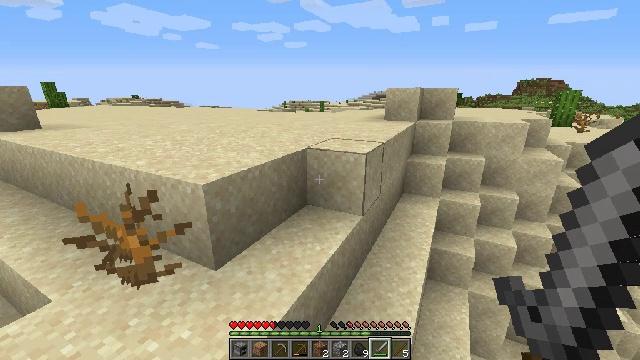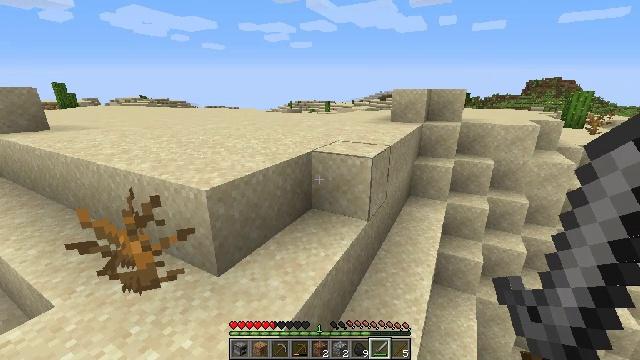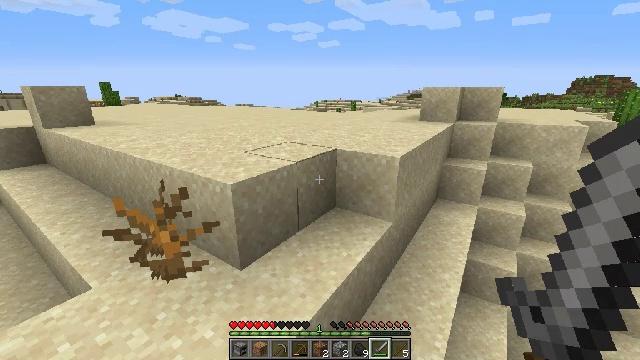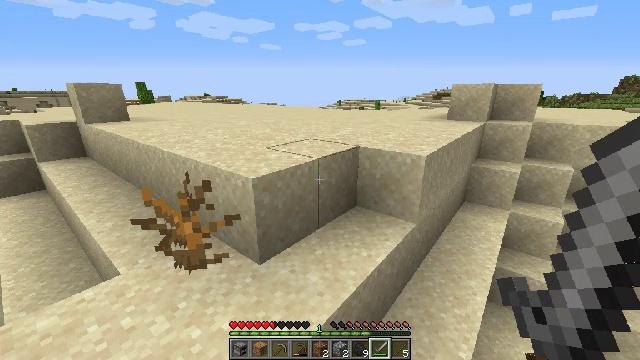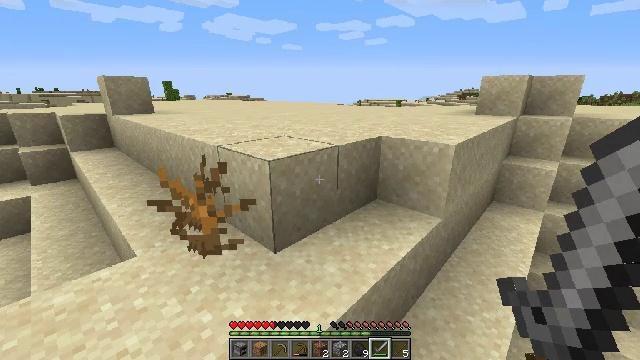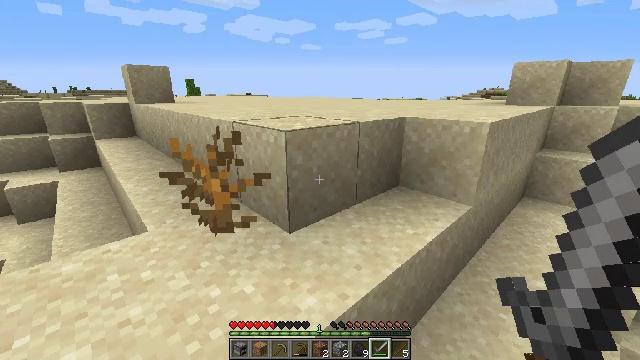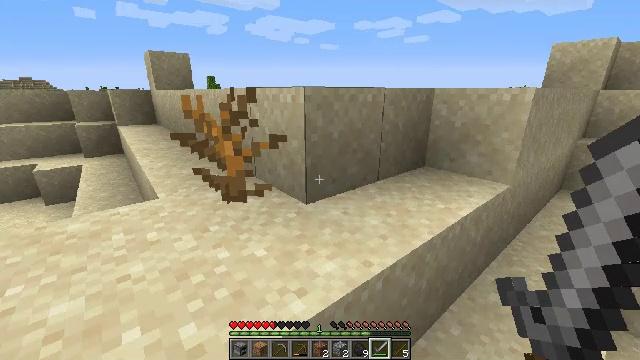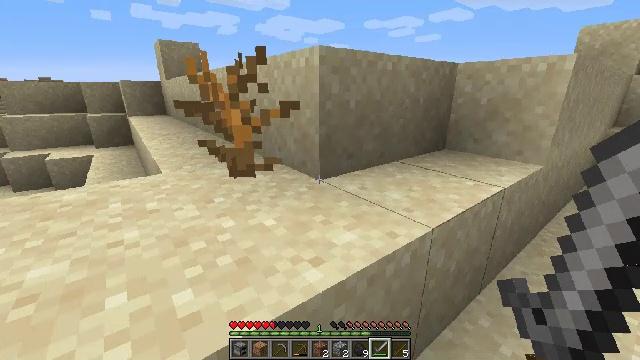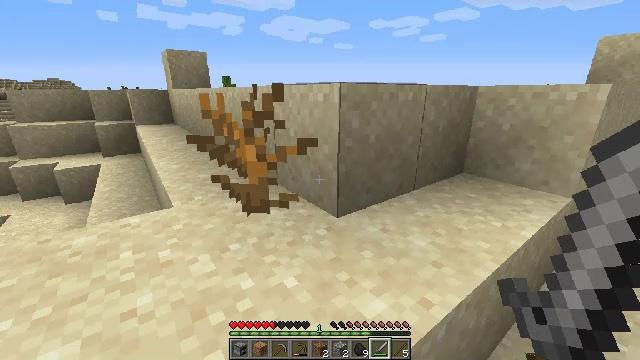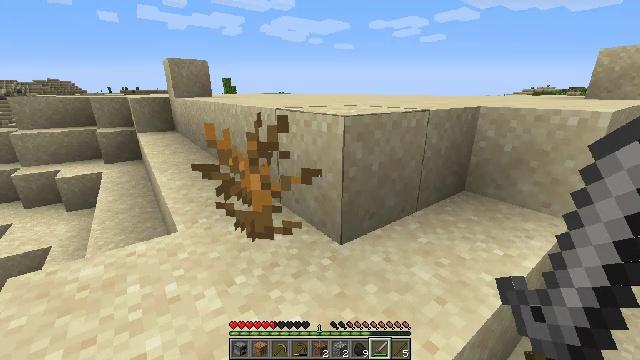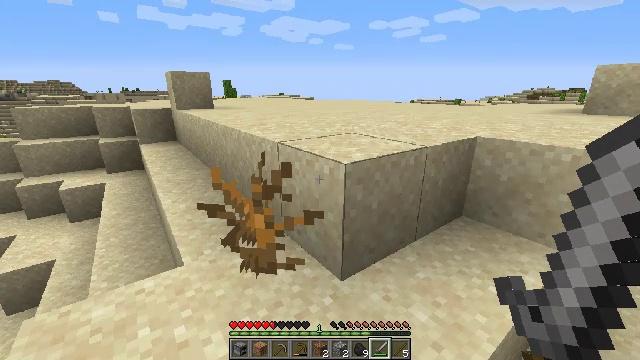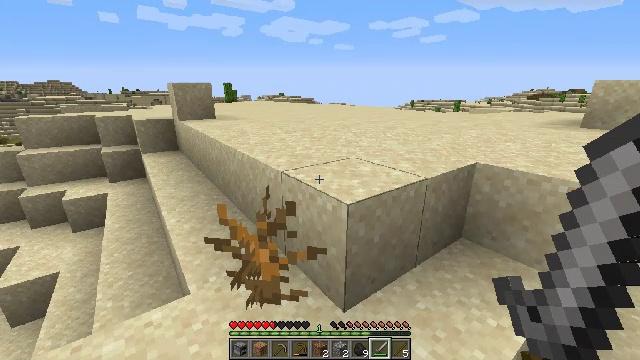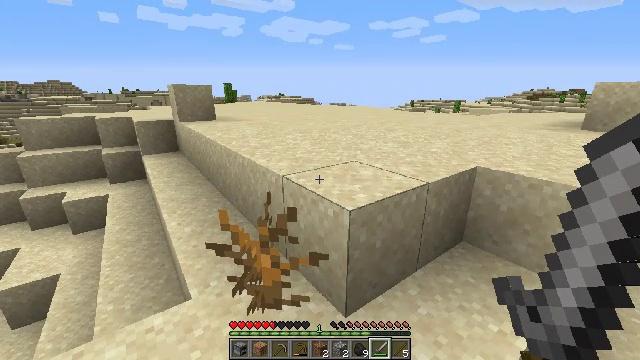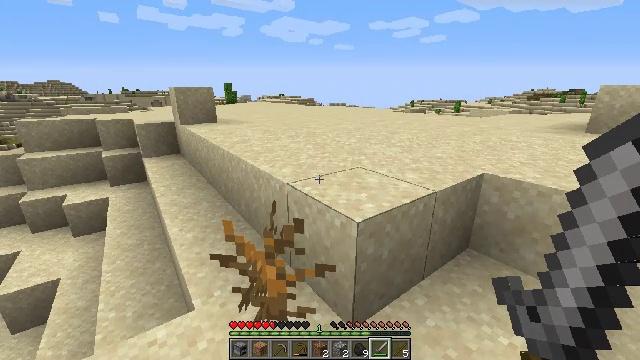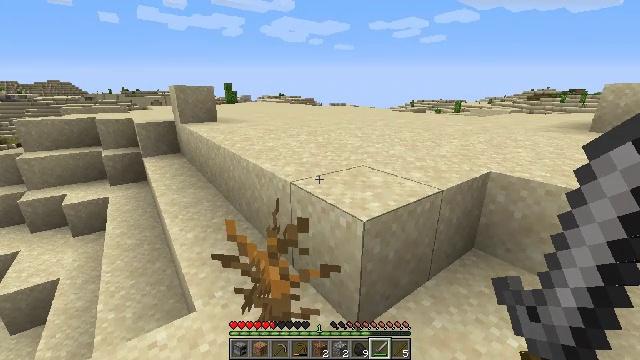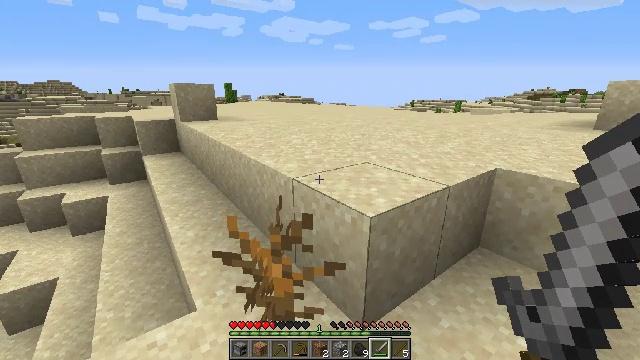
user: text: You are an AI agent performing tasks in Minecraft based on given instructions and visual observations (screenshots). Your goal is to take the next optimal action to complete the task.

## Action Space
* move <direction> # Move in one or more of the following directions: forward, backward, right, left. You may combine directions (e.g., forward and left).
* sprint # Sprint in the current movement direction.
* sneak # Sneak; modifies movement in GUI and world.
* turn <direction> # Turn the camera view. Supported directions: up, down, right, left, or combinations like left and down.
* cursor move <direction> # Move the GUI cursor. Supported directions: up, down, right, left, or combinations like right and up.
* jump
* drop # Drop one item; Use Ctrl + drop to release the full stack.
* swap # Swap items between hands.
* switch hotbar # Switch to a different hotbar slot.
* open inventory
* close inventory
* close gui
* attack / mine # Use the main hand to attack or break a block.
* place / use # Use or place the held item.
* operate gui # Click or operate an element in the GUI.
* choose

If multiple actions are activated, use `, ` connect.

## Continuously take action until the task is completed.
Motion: motion action
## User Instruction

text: Mine cactus from the desert.
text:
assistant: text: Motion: move forward, turn left, jump
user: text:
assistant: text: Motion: move forward and move left, turn left, jump
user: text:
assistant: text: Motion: move forward and move left, turn left, jump
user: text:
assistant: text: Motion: move forward and move left, turn left, jump
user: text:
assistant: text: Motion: move forward and move left, turn left, jump
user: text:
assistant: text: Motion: move forward and move left, turn left, jump
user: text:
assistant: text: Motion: move forward and move left, turn left, jump
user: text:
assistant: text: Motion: move forward and move left, jump
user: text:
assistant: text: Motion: move forward and move left, jump
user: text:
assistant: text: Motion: move forward and move left, jump
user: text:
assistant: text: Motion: move forward and move left, jump
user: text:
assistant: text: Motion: move forward and move left, jump
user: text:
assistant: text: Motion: move forward and move left, jump
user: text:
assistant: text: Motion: move forward and move left, jump
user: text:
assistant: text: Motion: move forward and move left, jump
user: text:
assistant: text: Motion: move forward, turn right, jump
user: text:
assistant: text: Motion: move forward and move left, turn right, jump
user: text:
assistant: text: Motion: move forward and move left, turn right, jump
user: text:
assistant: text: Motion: move forward and move left, turn right, jump
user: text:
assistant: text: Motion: move forward and move left, jump
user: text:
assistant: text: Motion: move forward and move left, jump
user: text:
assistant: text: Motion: move forward and move left, jump
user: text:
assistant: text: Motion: move forward and move left, jump
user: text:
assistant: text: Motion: move forward, jump
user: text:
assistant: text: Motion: move forward, jump
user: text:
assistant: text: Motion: move forward, jump
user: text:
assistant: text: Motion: move forward, jump
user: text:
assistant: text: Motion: move forward, jump
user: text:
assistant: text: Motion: move forward, jump
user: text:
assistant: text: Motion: move forward, turn right, jump